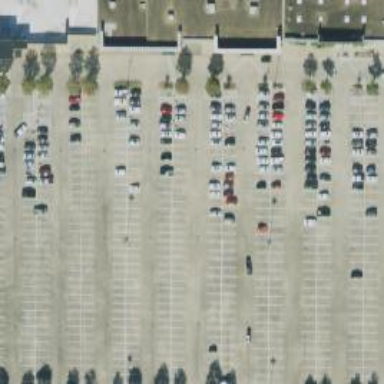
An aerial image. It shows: Parking space is available.